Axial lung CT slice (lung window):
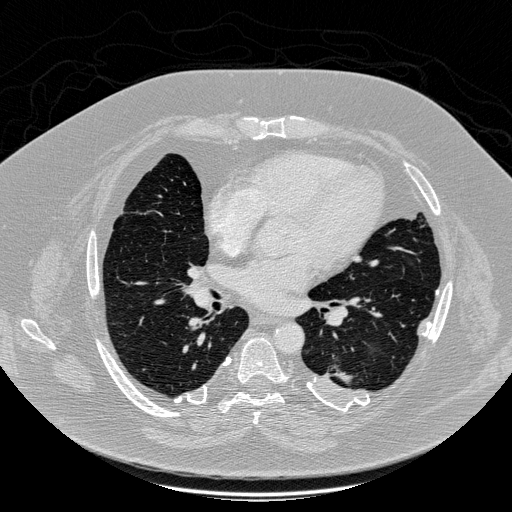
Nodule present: no